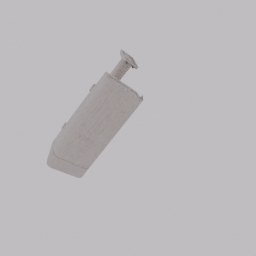
Label: electronics